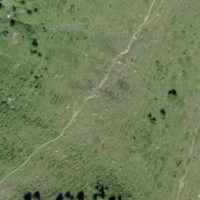
EUNIS habitat code: 26
Species observed at this site:
Dryas octopetala
Erebia tyndarus